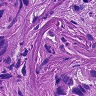
Metastatic tissue present: yes